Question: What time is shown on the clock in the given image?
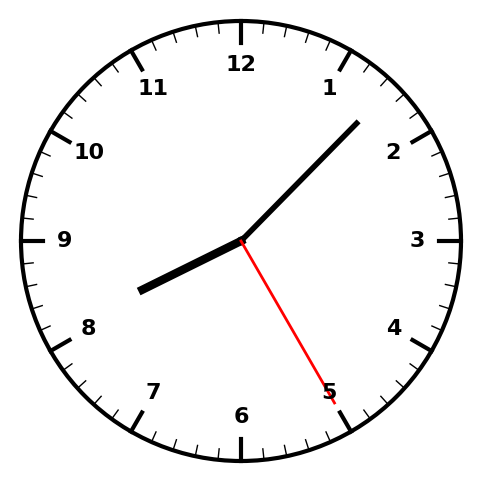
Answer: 08:07:25